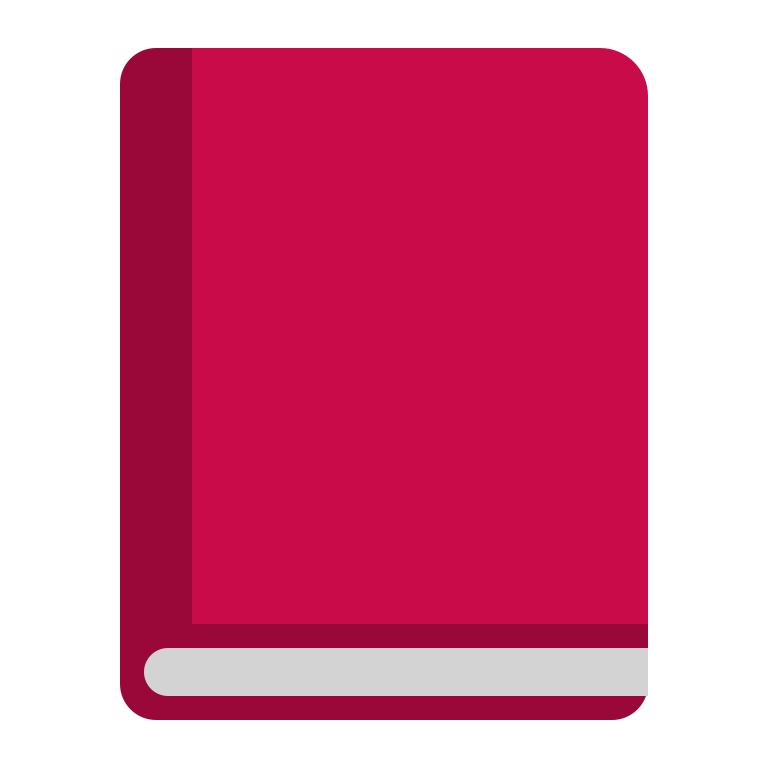
closed book flat